Interaction volume radius: 5 \u00c5
Interaction volume height: 10 \u00c5
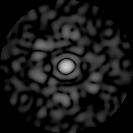
Disorder parameter: 0.8537